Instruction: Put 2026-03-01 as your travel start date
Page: home
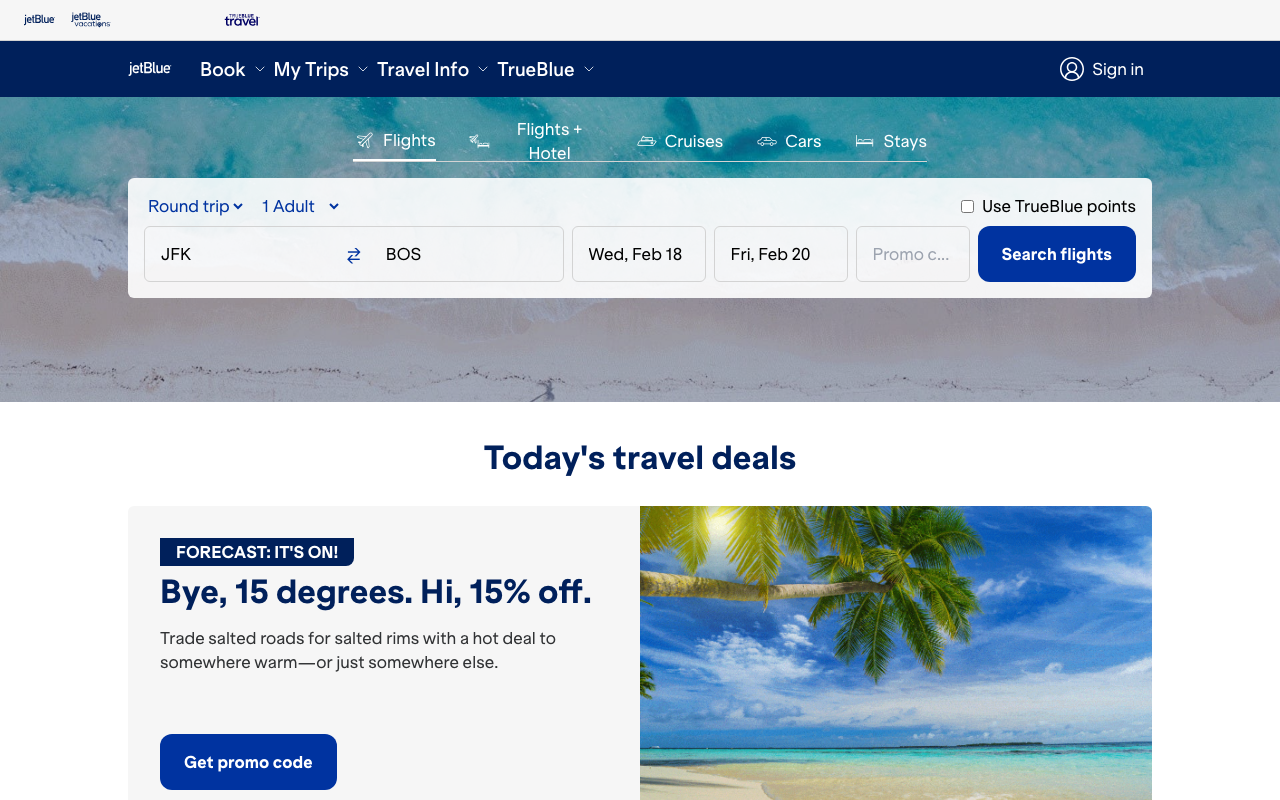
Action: type